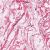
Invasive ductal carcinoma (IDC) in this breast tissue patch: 0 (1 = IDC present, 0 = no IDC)